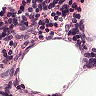
Metastatic tissue present: no